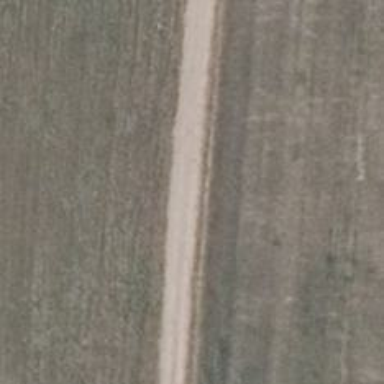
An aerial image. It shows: Sandy track road with grade4 tracktype.